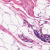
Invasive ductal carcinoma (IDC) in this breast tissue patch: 0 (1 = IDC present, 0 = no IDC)